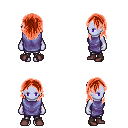
a pixel art fantasy rpg character, female body template, dark elf, purple skin, chain tabard jacket, metal pants, red long hairstyle, maroon shoes, four views (front, back, left, right), 2x2 character sprite sheet, small pixel art, hard edges, no anti-aliasing